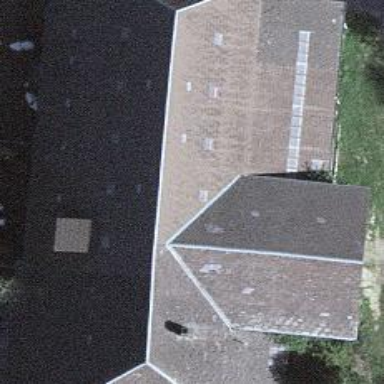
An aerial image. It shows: Farm building.